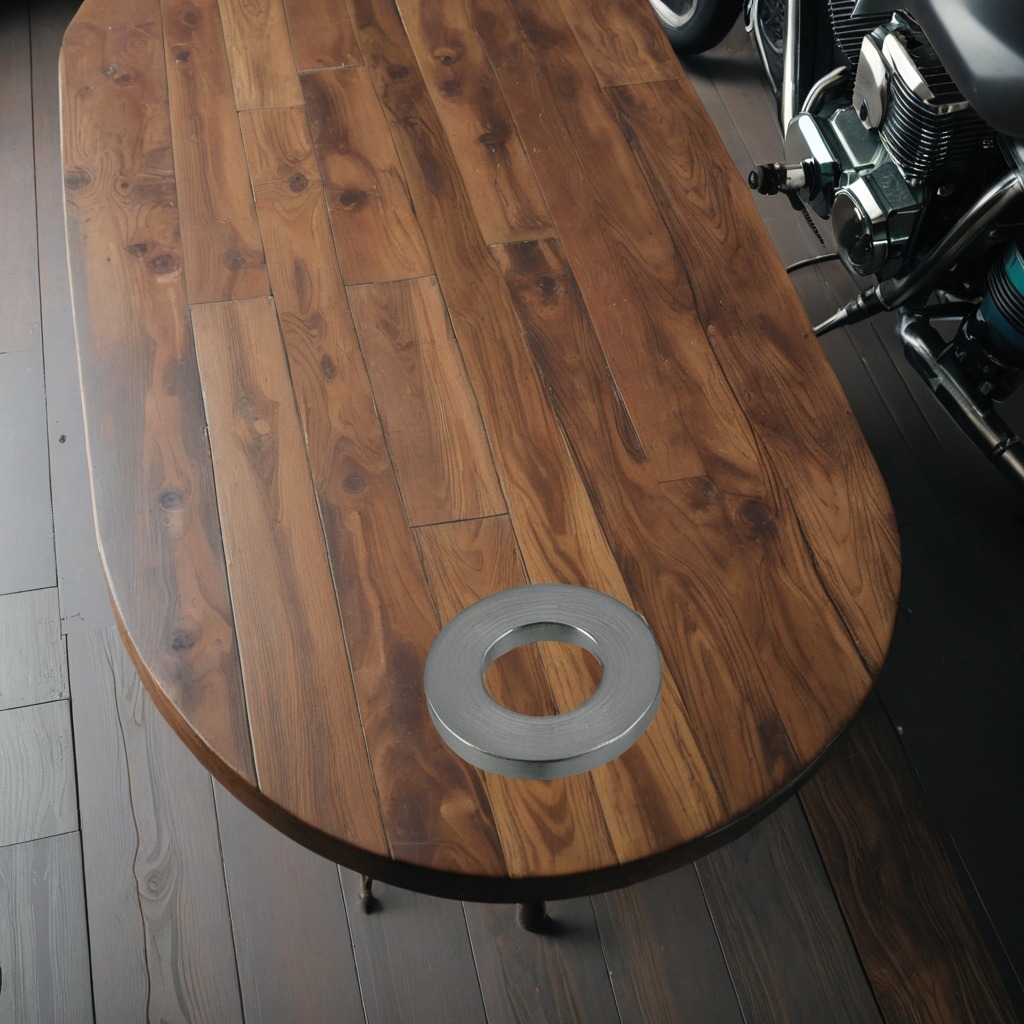
A flat metal washer lying on the wooden table.